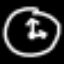
Label: clock